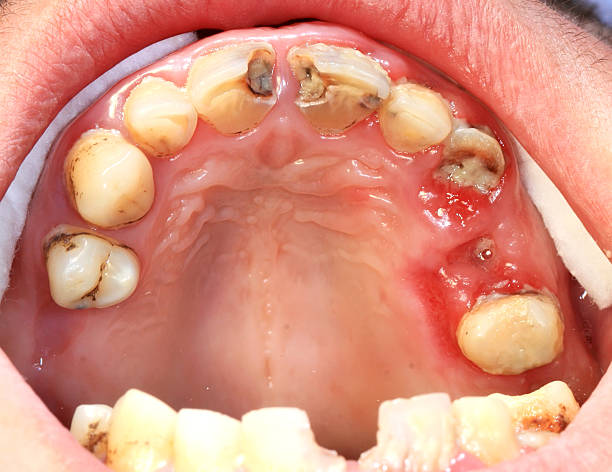
Condition: Gingivitis